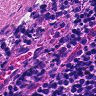
Metastatic tissue present: no